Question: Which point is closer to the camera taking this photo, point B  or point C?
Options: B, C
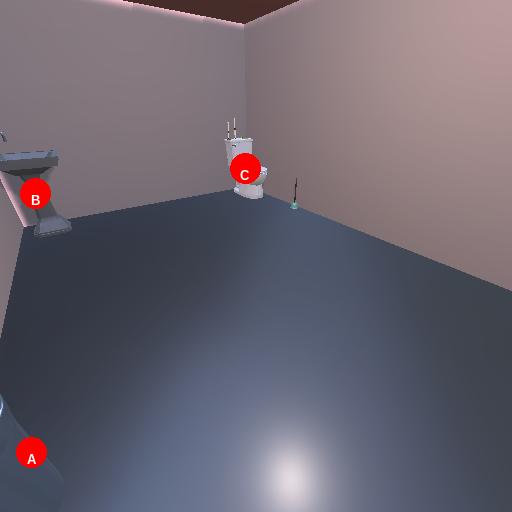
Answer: B